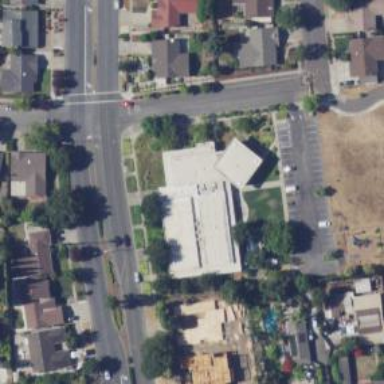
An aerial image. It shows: Beautiful synagogue building.